Interaction volume radius: 5 \u00c5
Interaction volume height: 10 \u00c5
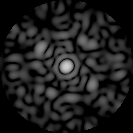
Disorder parameter: 0.6518